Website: home-depot
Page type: billing-address
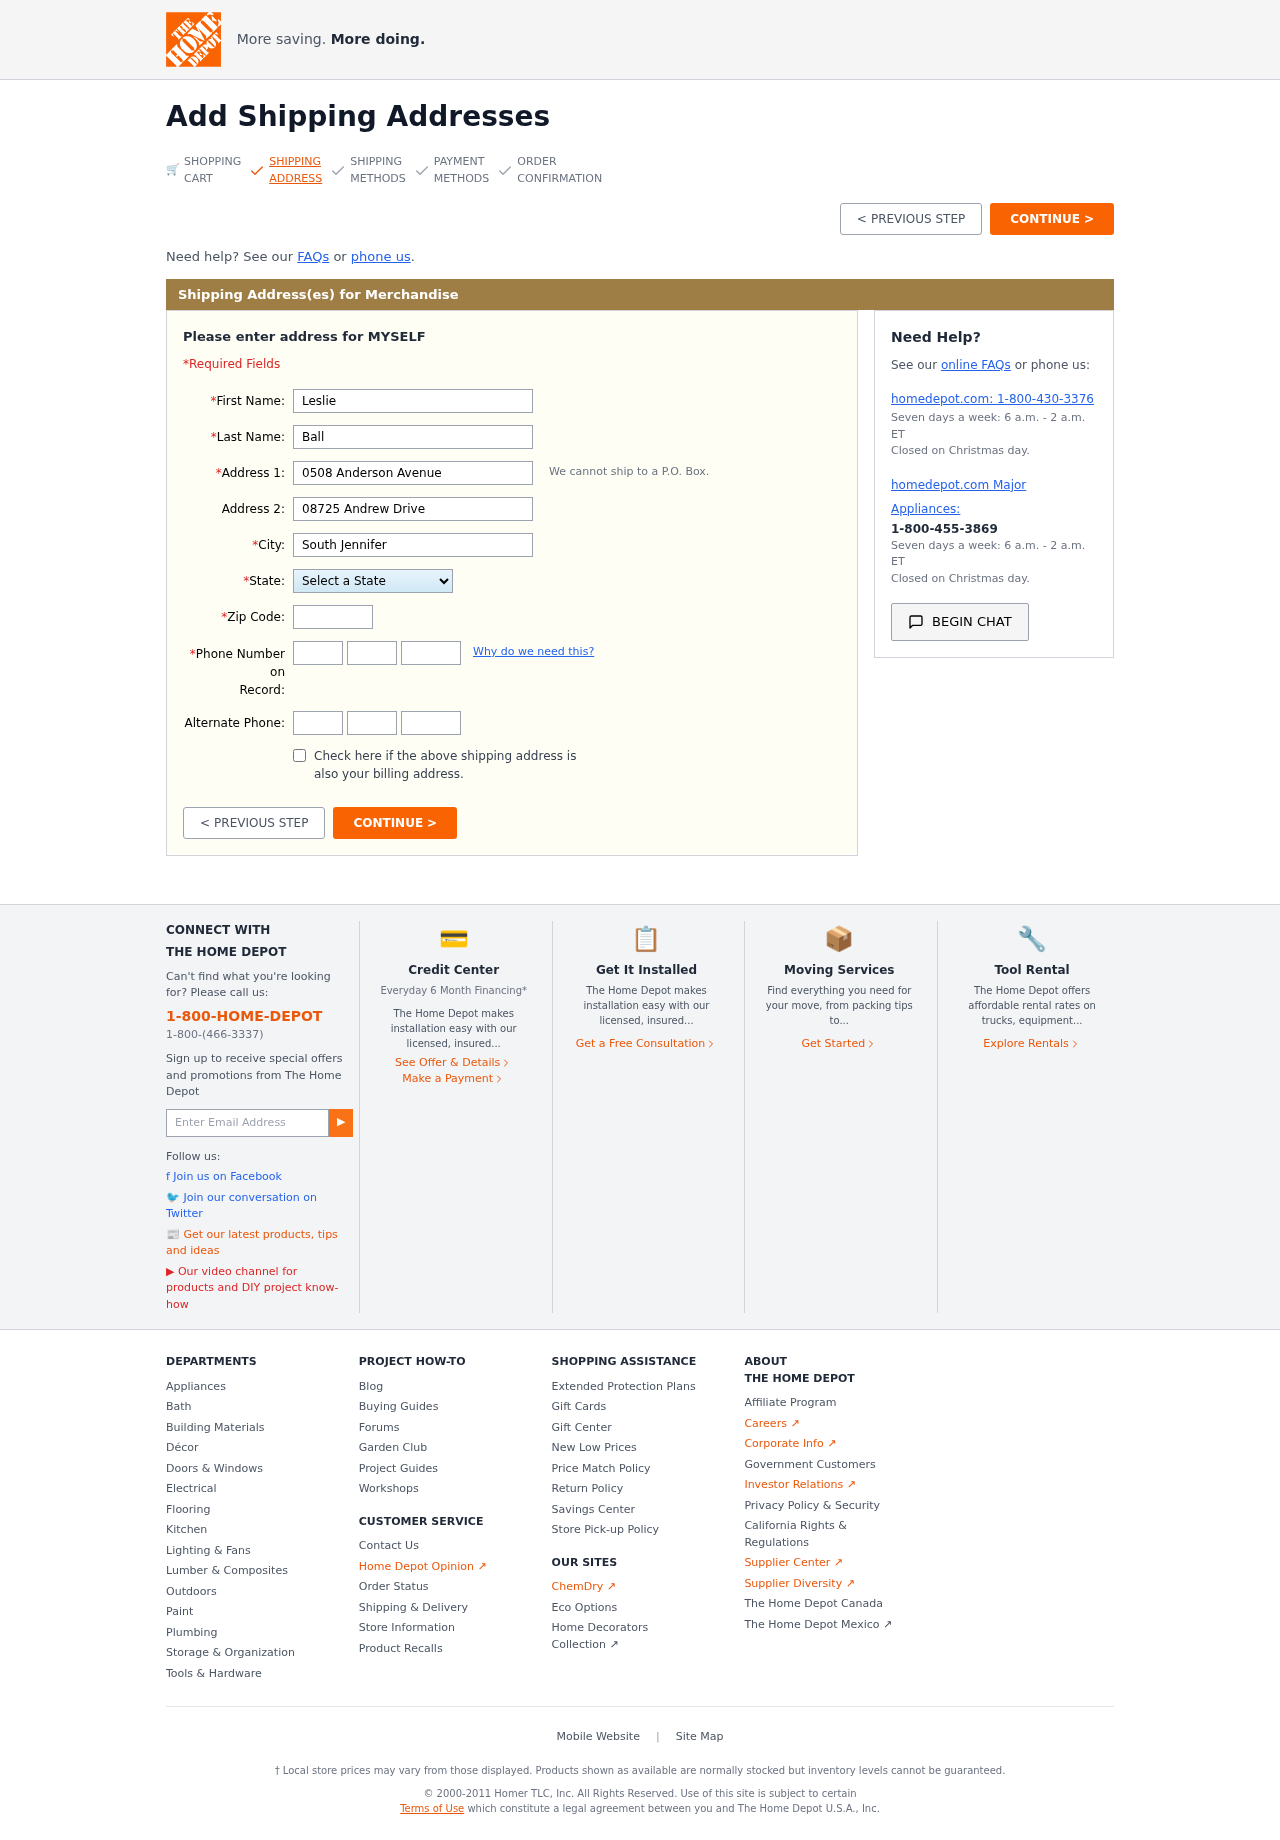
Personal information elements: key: PII_STATE
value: South Dakota
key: PII_FIRSTNAME
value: Leslie
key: PII_LASTNAME
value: Ball
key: PII_STREET
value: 0508 Anderson Avenue
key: PII_STREET2
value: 08725 Andrew Drive
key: PII_CITY
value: South Jennifer
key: PII_POSTCODE
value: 49848
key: PII_PHONE_AREA
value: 453
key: PII_PHONE_PREFIX
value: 866
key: PII_PHONE_LINE
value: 4418
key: PII_PHONE_ALT_AREA
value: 383
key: PII_PHONE_ALT_PREFIX
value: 511
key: PII_PHONE_ALT_LINE
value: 0967